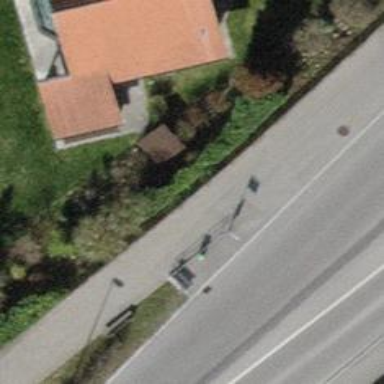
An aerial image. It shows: Bus stop with platform for public transport.